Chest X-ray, PA view. Patient: 61 years old, sex F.
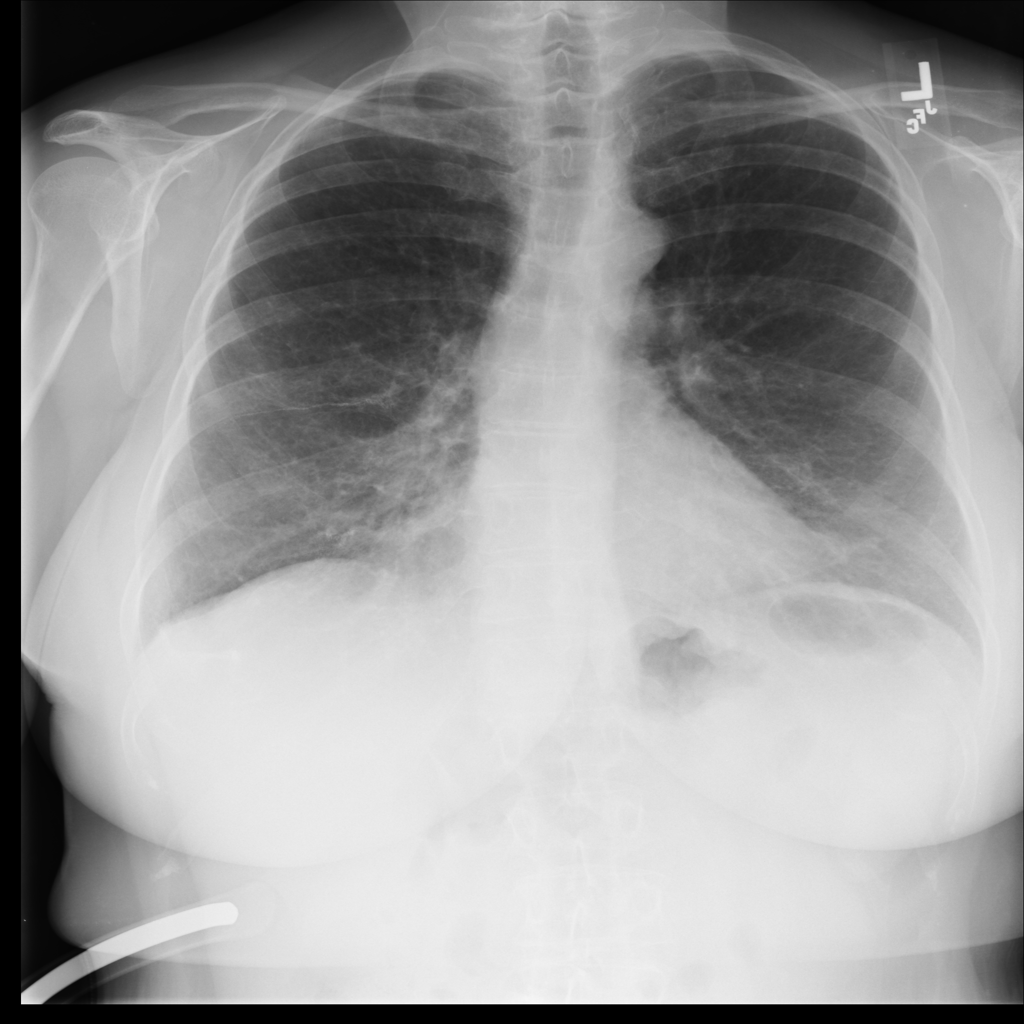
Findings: No Finding